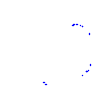
Particle: kaon